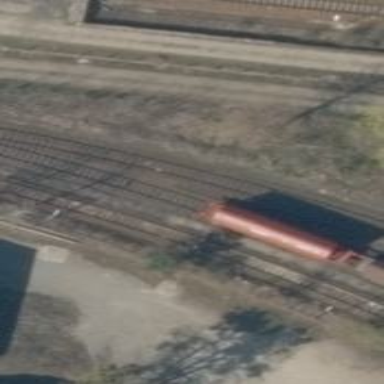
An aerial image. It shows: Rail spur service.